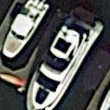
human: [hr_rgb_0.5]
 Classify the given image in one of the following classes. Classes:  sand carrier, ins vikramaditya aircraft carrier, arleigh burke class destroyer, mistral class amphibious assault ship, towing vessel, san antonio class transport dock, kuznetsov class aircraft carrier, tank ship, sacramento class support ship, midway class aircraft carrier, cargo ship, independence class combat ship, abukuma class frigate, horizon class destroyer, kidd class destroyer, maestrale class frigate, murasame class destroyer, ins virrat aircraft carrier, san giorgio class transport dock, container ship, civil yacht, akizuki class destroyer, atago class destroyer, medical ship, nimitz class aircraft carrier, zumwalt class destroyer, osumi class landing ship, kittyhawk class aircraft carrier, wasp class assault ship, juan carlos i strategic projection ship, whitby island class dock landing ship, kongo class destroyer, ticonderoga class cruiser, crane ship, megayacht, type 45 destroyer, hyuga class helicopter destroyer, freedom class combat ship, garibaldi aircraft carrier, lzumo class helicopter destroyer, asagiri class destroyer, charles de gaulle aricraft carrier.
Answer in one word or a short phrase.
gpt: Civil yacht